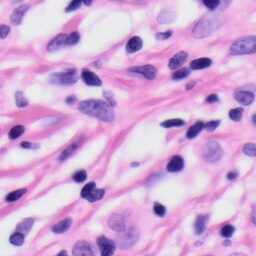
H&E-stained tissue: Skin